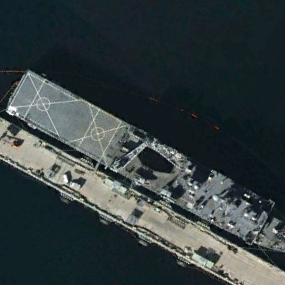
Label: combat